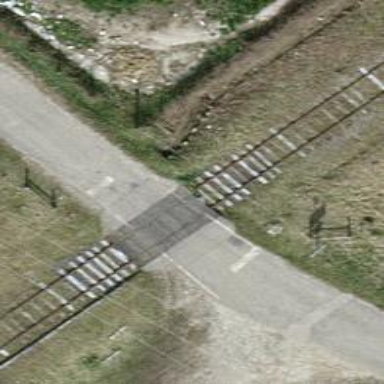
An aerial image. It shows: Level crossing along the railway.